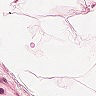
Metastatic tissue present: no